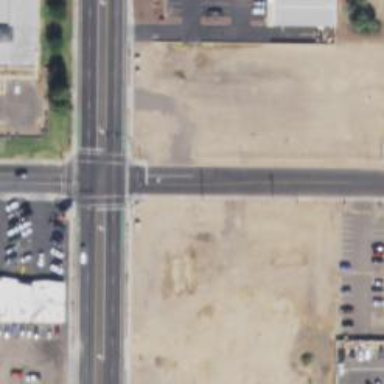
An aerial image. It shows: Unmarked road crossing with lines markings.